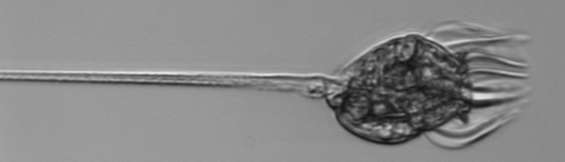
Label: Tontonia_appendiculariformis